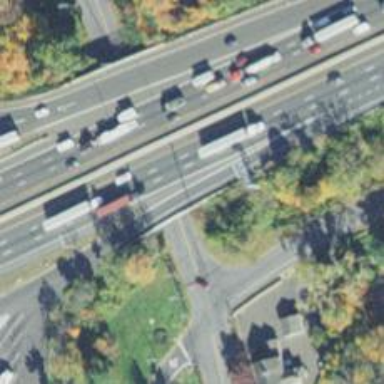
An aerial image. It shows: Motorway link bridge.